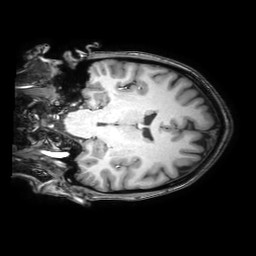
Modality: T1w
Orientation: coronal
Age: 35
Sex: female
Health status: healthy
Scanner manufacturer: philips
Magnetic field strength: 3 T
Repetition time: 0.0079 s
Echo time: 0.0035 s